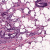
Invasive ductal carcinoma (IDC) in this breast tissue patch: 0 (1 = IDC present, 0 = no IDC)